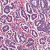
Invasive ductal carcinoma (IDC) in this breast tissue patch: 1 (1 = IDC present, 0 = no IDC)